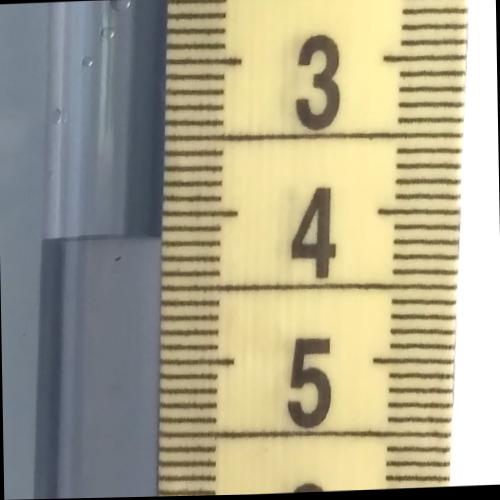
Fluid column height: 4.2 cm